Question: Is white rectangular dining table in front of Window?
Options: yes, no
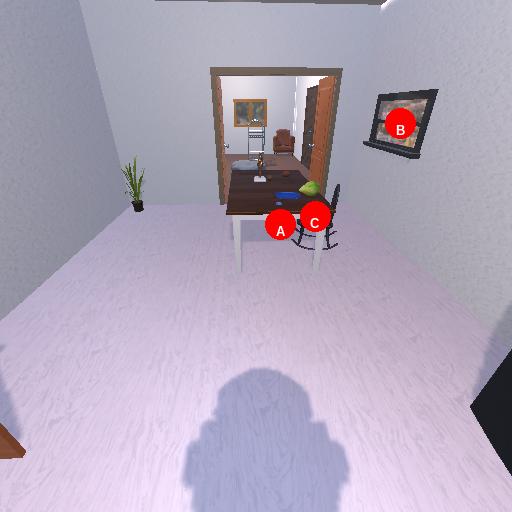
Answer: yes